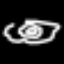
Label: donut